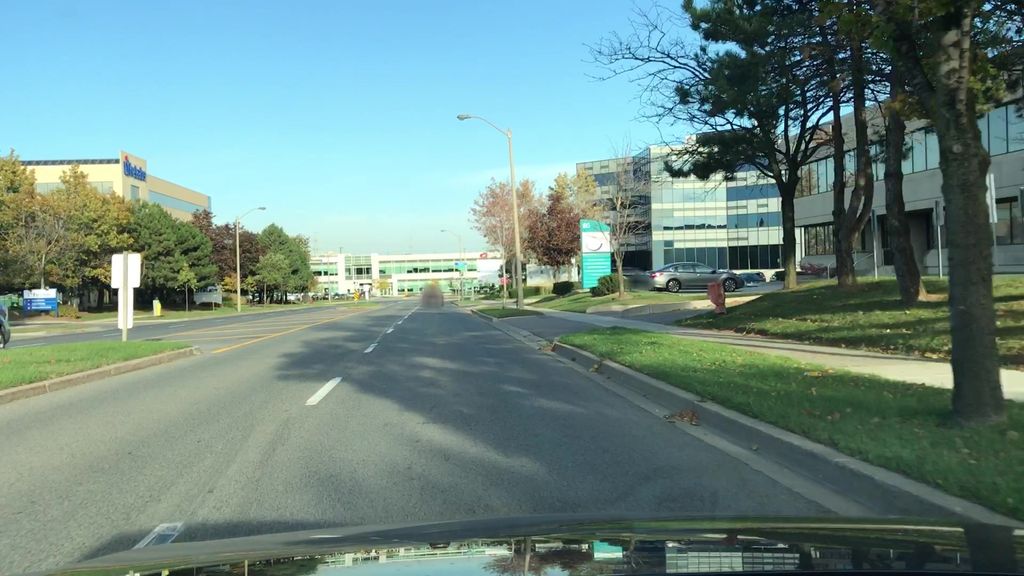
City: toronto